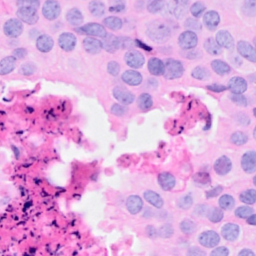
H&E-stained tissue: Breast